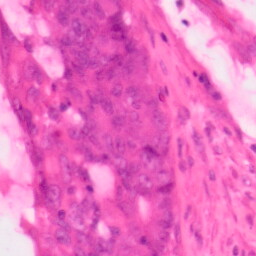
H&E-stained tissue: Colon